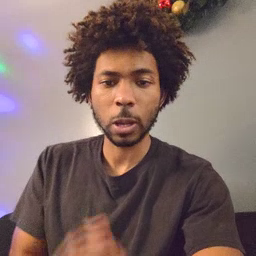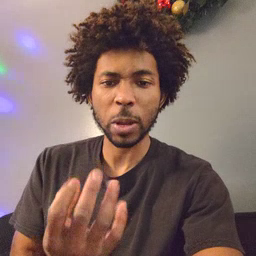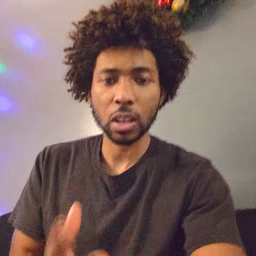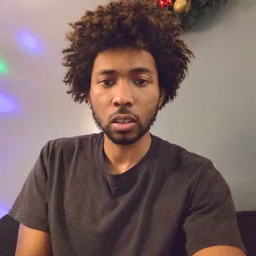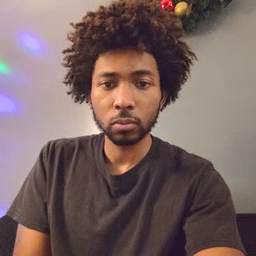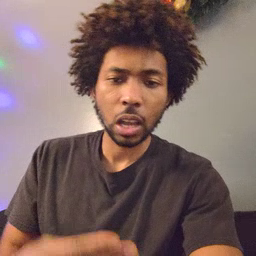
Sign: many